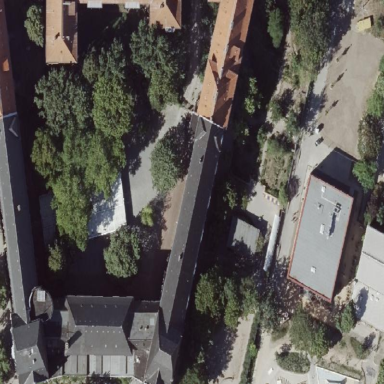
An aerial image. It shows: School.